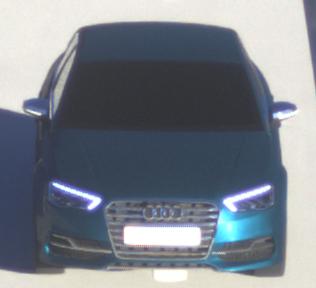
Make: Audi
Model: S3
Detailed model: 8V
Model produced from: 2013
Model produced until: 2020
Doors: 4
Color: blue
Road condition: dry road
Daytime: sunrise or sunset
Contrast: high contrast